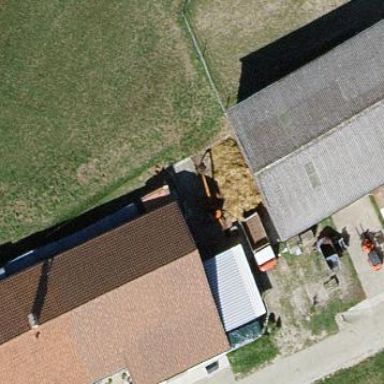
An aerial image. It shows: Farmyard area.